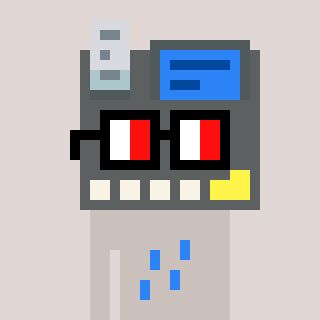
a pixel art character with square glasses with black frames and red eyes, a cash register-shaped head and a foggrey-colored body on a warm background